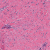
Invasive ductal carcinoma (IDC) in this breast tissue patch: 0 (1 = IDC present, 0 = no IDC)